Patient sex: F
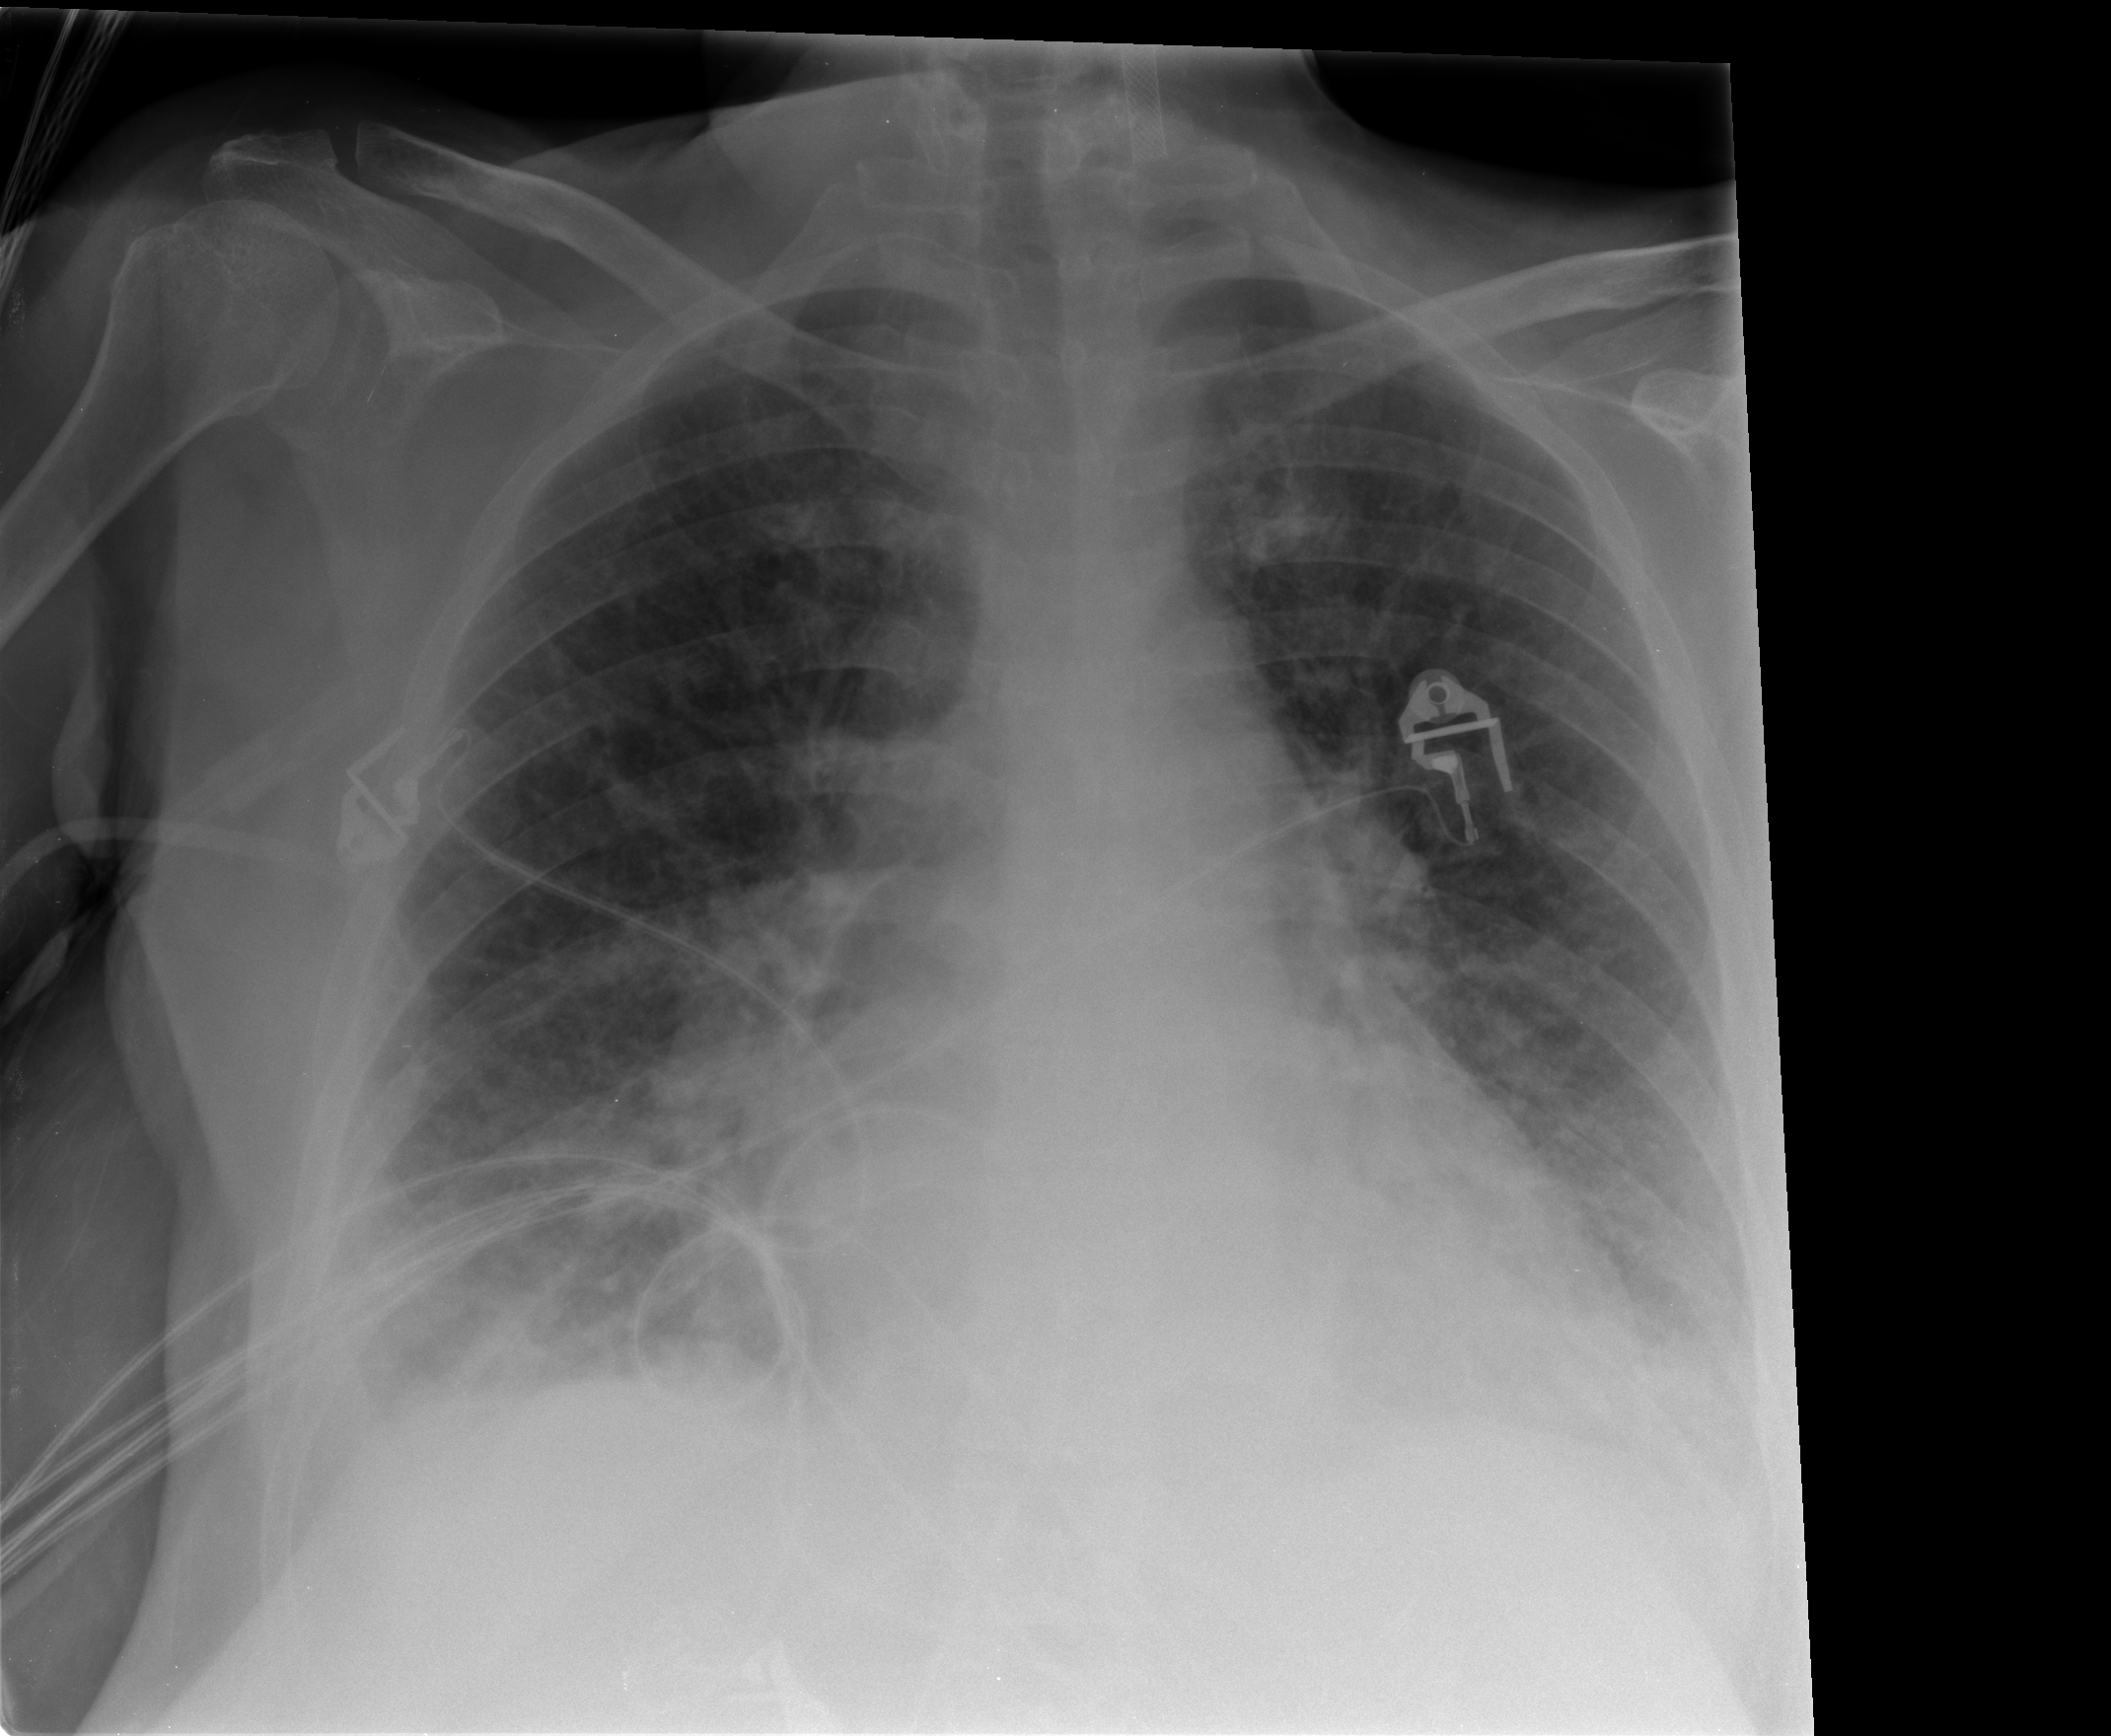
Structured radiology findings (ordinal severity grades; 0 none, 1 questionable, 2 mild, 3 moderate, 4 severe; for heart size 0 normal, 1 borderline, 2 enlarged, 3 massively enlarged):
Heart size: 2
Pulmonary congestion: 2
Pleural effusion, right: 2
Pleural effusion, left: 2
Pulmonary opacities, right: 3
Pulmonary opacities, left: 1
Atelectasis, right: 2
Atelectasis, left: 2